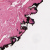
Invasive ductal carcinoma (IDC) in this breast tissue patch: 0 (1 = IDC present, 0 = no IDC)